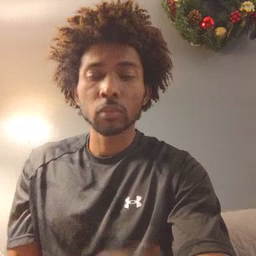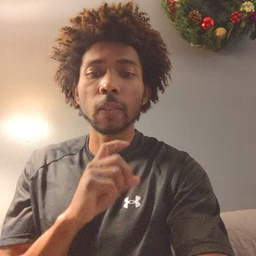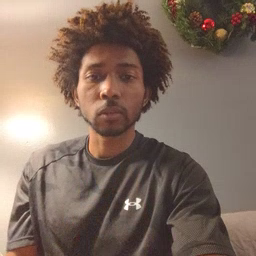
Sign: garbage